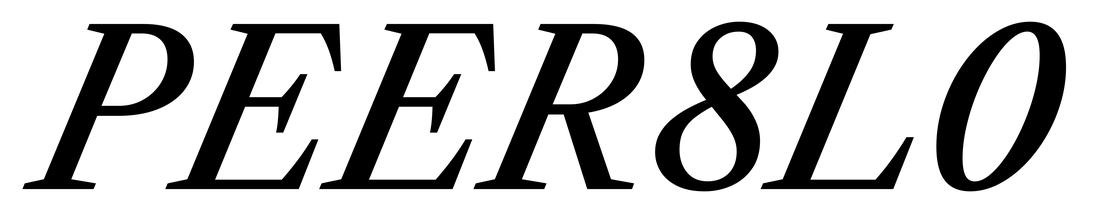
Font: LibreCaslonText-Italic_Medium_Italic